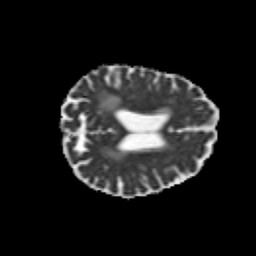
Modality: MD
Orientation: axial
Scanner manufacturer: siemens
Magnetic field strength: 3 T
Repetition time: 6.8 s
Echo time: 0.093 s